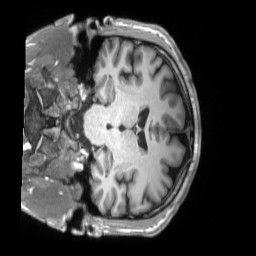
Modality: T1w
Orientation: coronal
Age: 50
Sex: male
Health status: ill
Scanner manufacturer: siemens
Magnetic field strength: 3 T
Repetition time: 2.2 s
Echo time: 0.00157 s